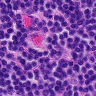
Metastatic tissue present: no